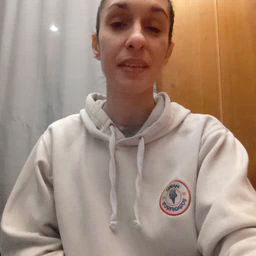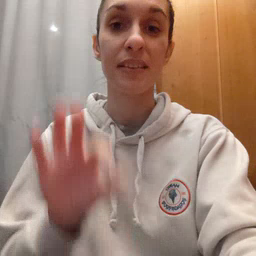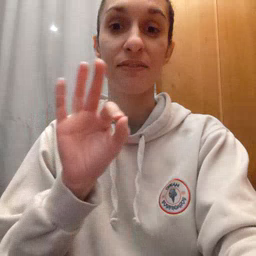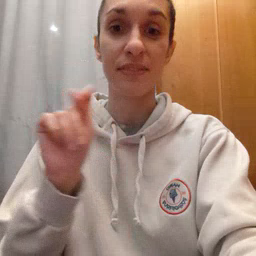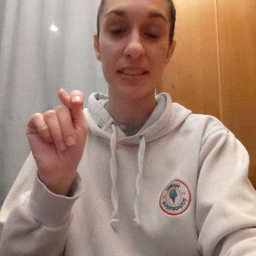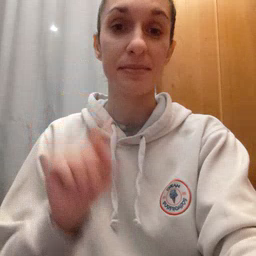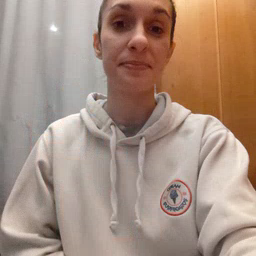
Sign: feet